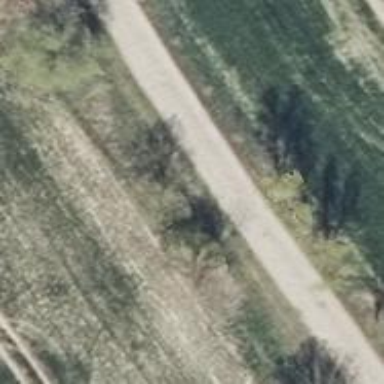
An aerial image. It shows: Unclassified road.